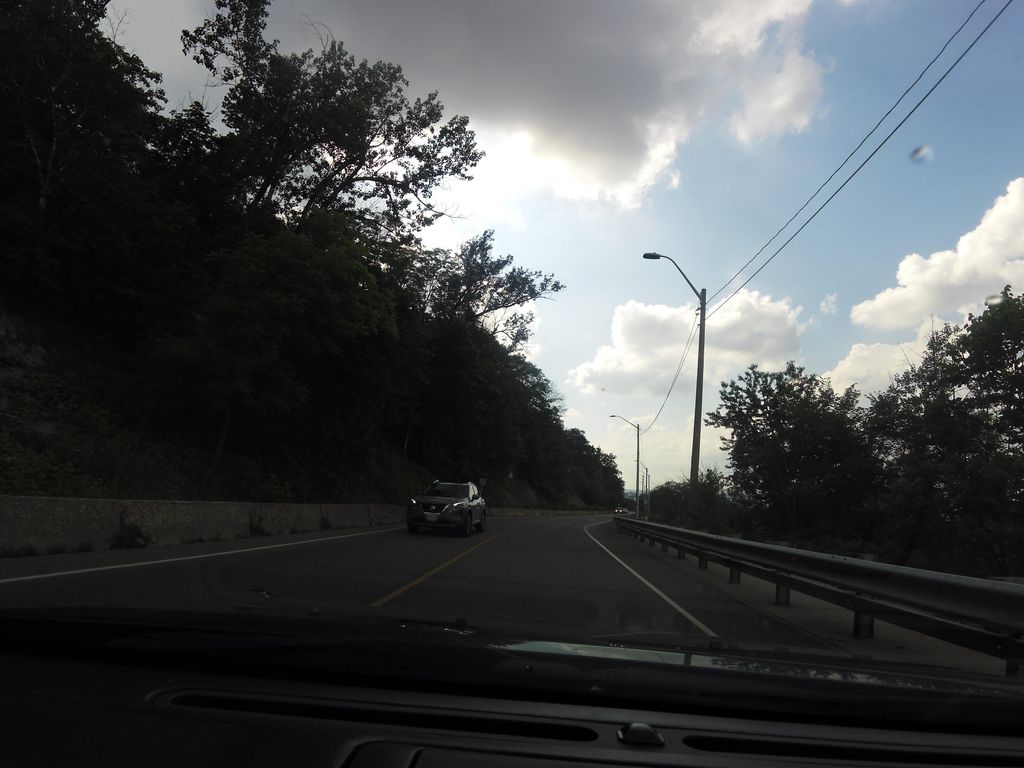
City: hamilton